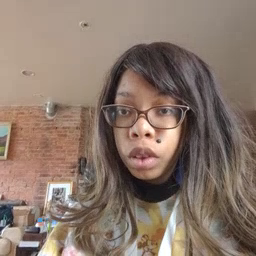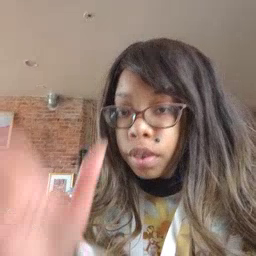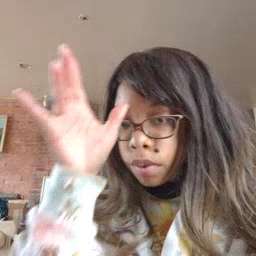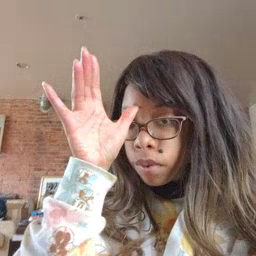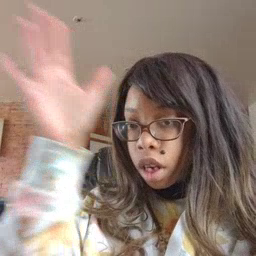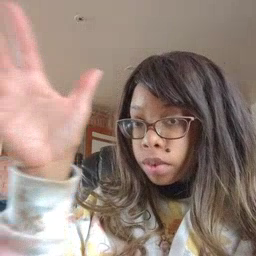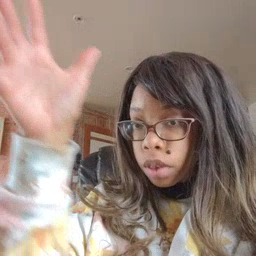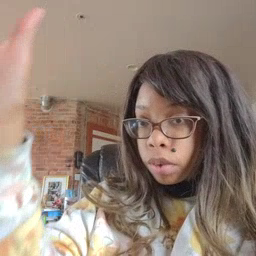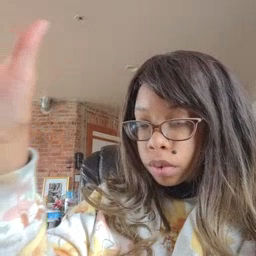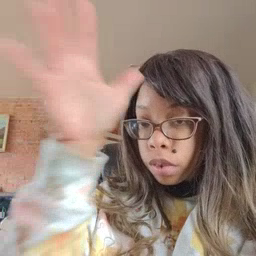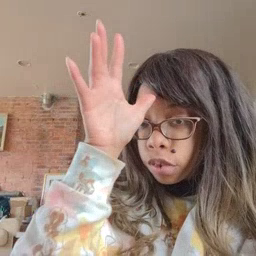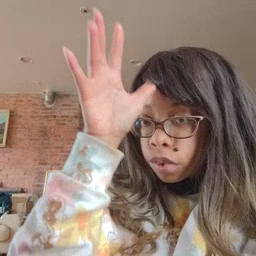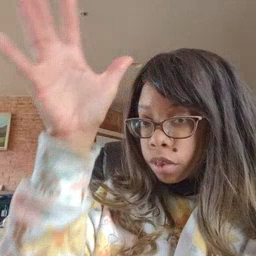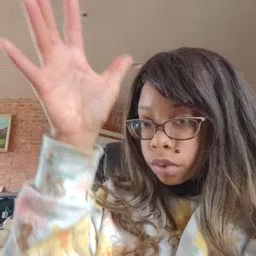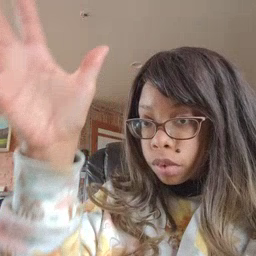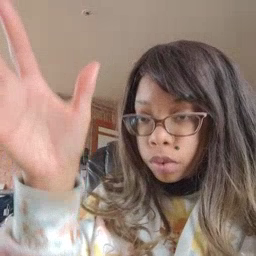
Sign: grandpa